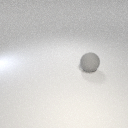
large gray rubber sphere